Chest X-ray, AP view. Patient: 60 years old, sex M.
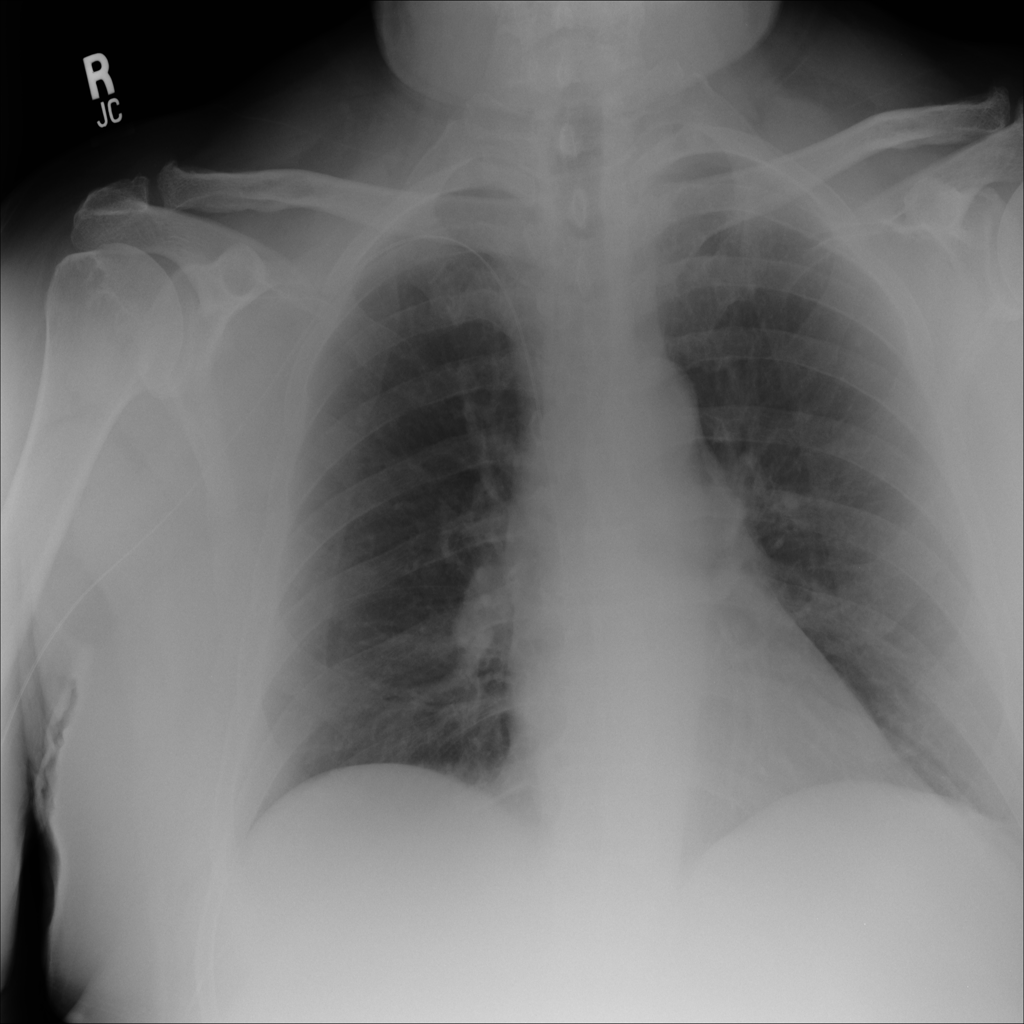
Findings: No Finding